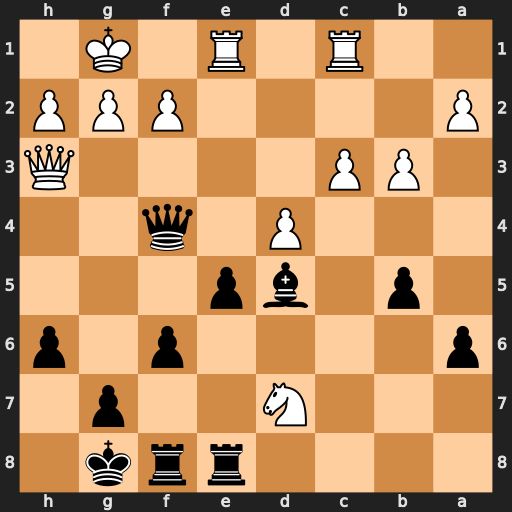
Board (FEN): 4rrk1/3N2p1/p4p1p/1p1bp3/3P1q2/1PP4Q/P4PPP/2R1R1K1
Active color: b
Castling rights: -
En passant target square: -
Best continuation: Be6 Qxe6+ Rxe6